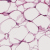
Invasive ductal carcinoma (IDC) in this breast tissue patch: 0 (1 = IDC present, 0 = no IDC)